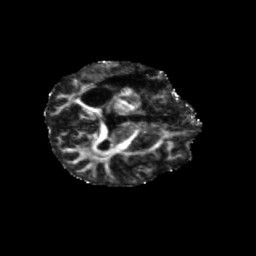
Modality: FA
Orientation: axial
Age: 53
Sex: male
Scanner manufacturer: siemens
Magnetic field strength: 3 T
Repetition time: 5.47 s
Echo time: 0.0854 s